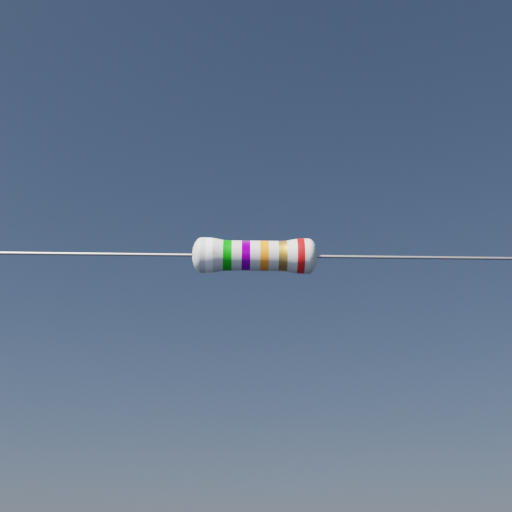
Resistor colour bands (in order): white, green, violet, orange, gold, red